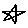
Label: star